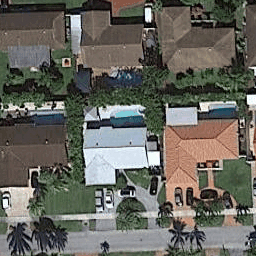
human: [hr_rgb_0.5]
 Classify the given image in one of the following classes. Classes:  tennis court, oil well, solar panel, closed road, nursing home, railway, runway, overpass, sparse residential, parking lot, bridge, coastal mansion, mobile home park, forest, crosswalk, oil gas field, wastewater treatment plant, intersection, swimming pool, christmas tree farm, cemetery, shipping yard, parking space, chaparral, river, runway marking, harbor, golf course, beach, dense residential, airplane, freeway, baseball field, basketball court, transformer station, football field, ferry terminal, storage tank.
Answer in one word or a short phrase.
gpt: dense residential